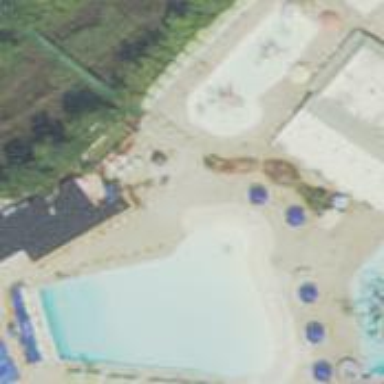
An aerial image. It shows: Outdoor swimming pool designated as wave pool.